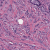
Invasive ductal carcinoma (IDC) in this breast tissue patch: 1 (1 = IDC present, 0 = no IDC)